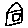
Label: house